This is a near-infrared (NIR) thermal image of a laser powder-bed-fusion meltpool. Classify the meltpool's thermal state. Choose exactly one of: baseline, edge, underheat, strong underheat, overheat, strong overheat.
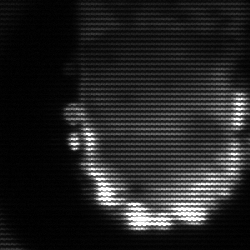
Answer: baseline